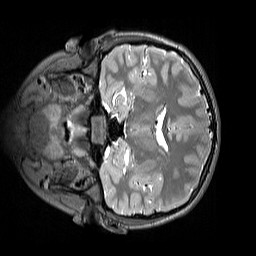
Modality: T2w
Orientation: coronal
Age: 10
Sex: male
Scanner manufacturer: siemens
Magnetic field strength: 3 T
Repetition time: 3.2 s
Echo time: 0.408 s